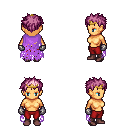
a pixel art fantasy rpg character, female body template, human, tanned skin, maroon tattered cape, red pants, pink bedhead hairstyle, gold tiara, metal gloves, maroon shoes, four views (front, back, left, right), 2x2 character sprite sheet, small pixel art, hard edges, no anti-aliasing